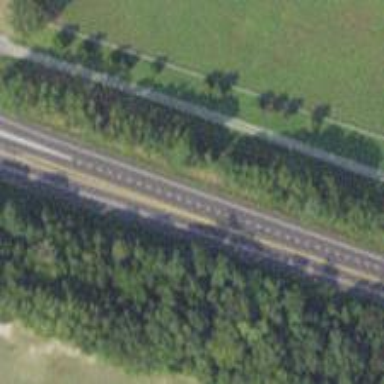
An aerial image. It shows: Motorway junction.